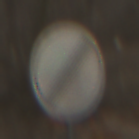
Verkehrszeichen: EndeSaemtlicherBegrenzungen
Umgebung: Outdoor, Nature
Tageszeit: MorningAfternoon
Wetter: PartlyCloudy
Licht: Natural
Jahreszeit: Winter
Kontrast: MediumContrast